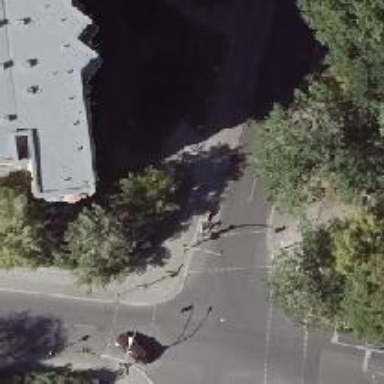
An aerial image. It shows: Crossing with traffic signals.